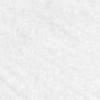
Label: no_change